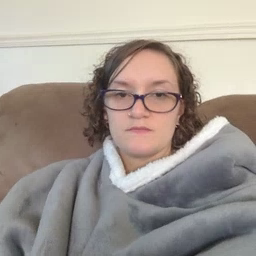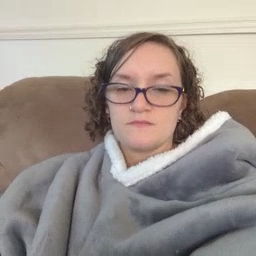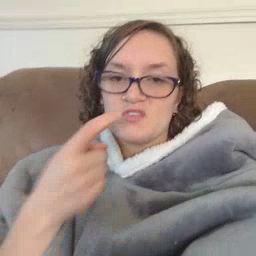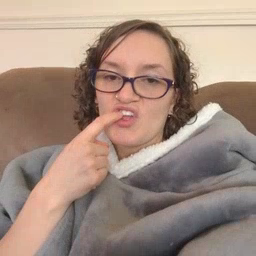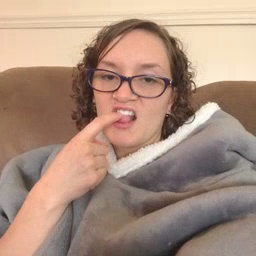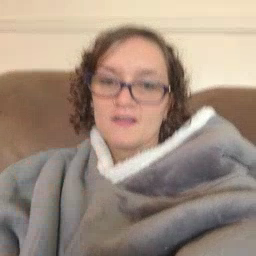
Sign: tooth